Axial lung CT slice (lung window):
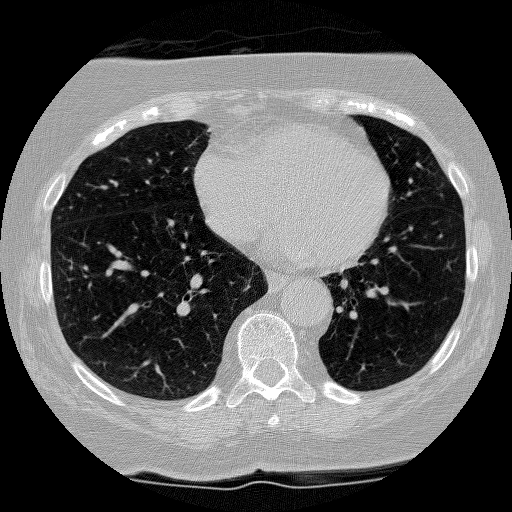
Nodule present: no